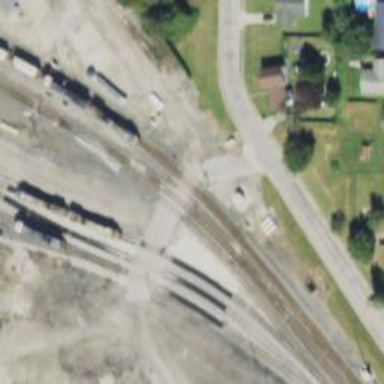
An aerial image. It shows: Railway track.